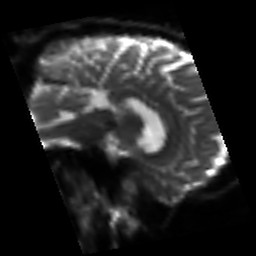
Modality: sbref
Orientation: sagittal
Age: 72
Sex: male
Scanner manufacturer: siemens
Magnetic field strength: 3 T
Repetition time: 3.2 s
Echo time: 0.081 s